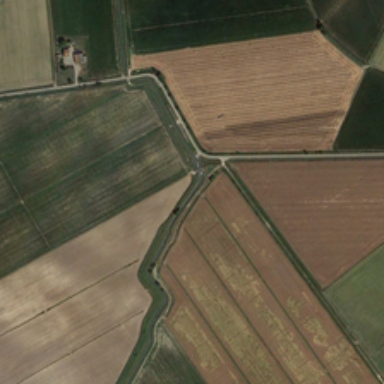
A house was built around a farm .